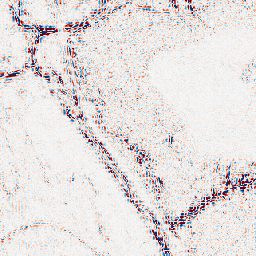
Category: wavelet
Decomposition family: wavelet_biorthogonal
Decomposition parameters: wavelet: bior5.5
level: 2
Upsampling method: area
Upsampling parameters: scale: 8
Upsampling scale: 8